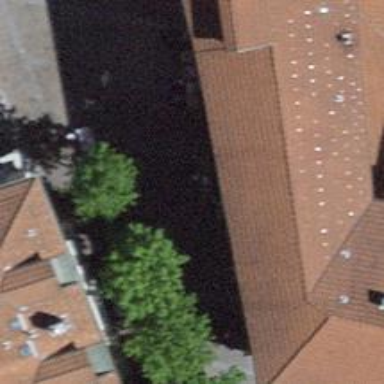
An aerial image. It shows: Café.